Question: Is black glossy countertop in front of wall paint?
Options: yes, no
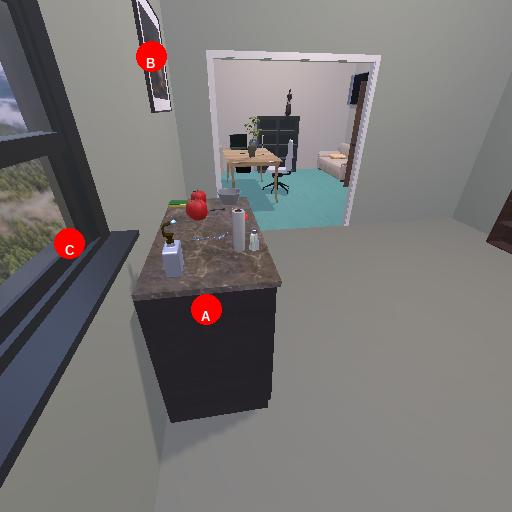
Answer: yes